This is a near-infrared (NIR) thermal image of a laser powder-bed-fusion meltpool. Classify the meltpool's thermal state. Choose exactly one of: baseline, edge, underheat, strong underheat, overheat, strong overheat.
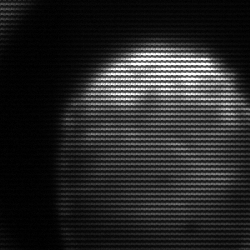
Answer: edge